Aerial crown-view tile of a tropical tree (Barro Colorado Island, Panama), acquired 20250217:
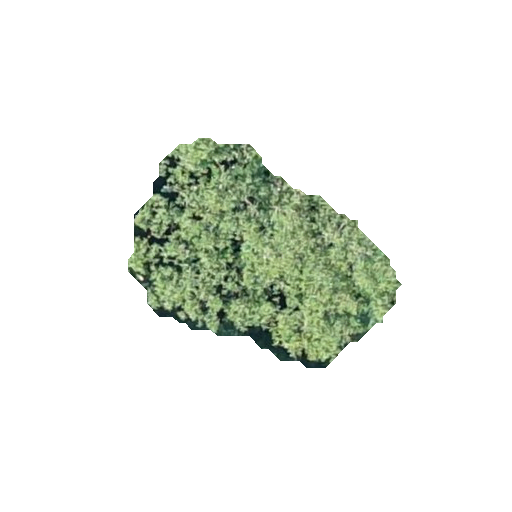
Species: Hieronyma alchorneoides
GBIF accepted scientific name: Hieronyma alchorneoides
Crown area: 58.109 m²